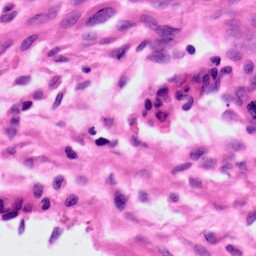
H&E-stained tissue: Ovarian